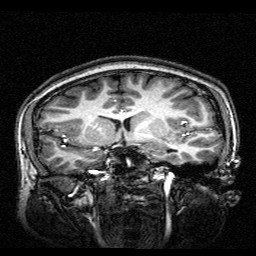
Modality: T1w
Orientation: sagittal
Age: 19
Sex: female